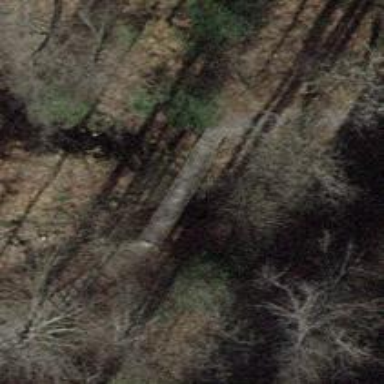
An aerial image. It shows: Gravel path on bridge. The trail visibility is excellent.